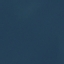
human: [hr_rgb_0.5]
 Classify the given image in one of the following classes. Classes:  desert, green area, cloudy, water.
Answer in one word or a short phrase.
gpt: water